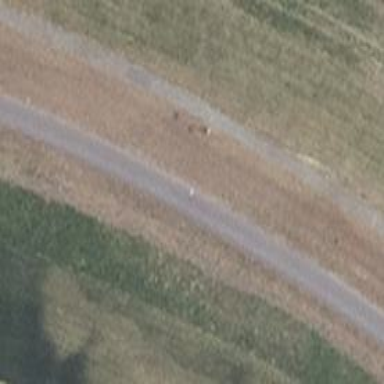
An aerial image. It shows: Asphalt service road.